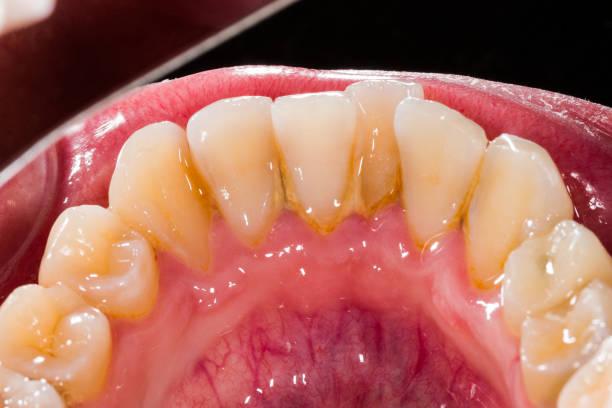
Condition: Gingivitis